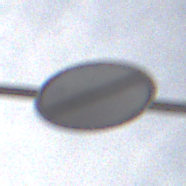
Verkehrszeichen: EndeSaemtlicherBegrenzungen
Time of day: MorningAfternoon
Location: Outdoor (Suburban)
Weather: PartlyCloudy
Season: NotSpecified
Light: Natural